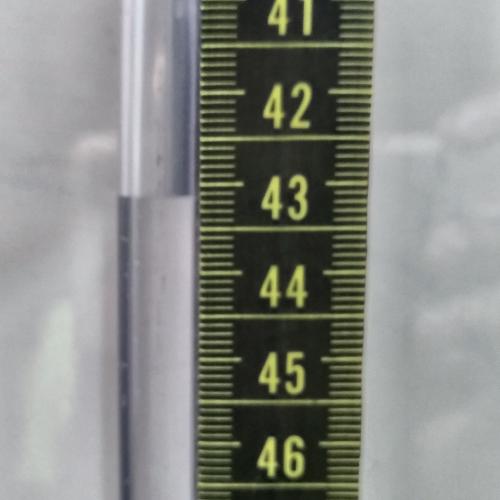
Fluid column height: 43.1 cm